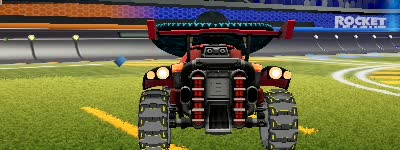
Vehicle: octane